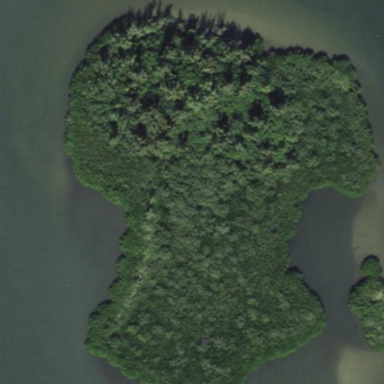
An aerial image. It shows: Islet.